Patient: sex M, age 60
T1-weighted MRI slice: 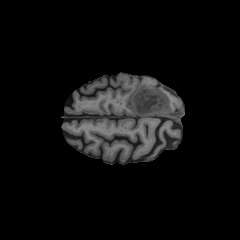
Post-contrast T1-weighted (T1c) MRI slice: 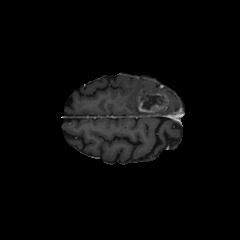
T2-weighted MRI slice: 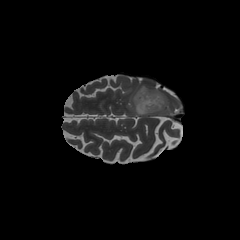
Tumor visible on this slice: yes
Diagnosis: Glioblastoma, IDH-wildtype
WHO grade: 4